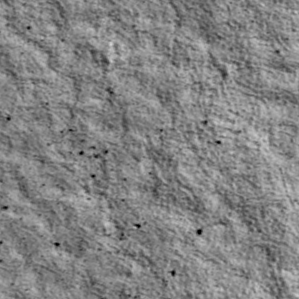
Label: non_frost